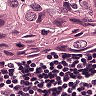
Metastatic tissue present: yes